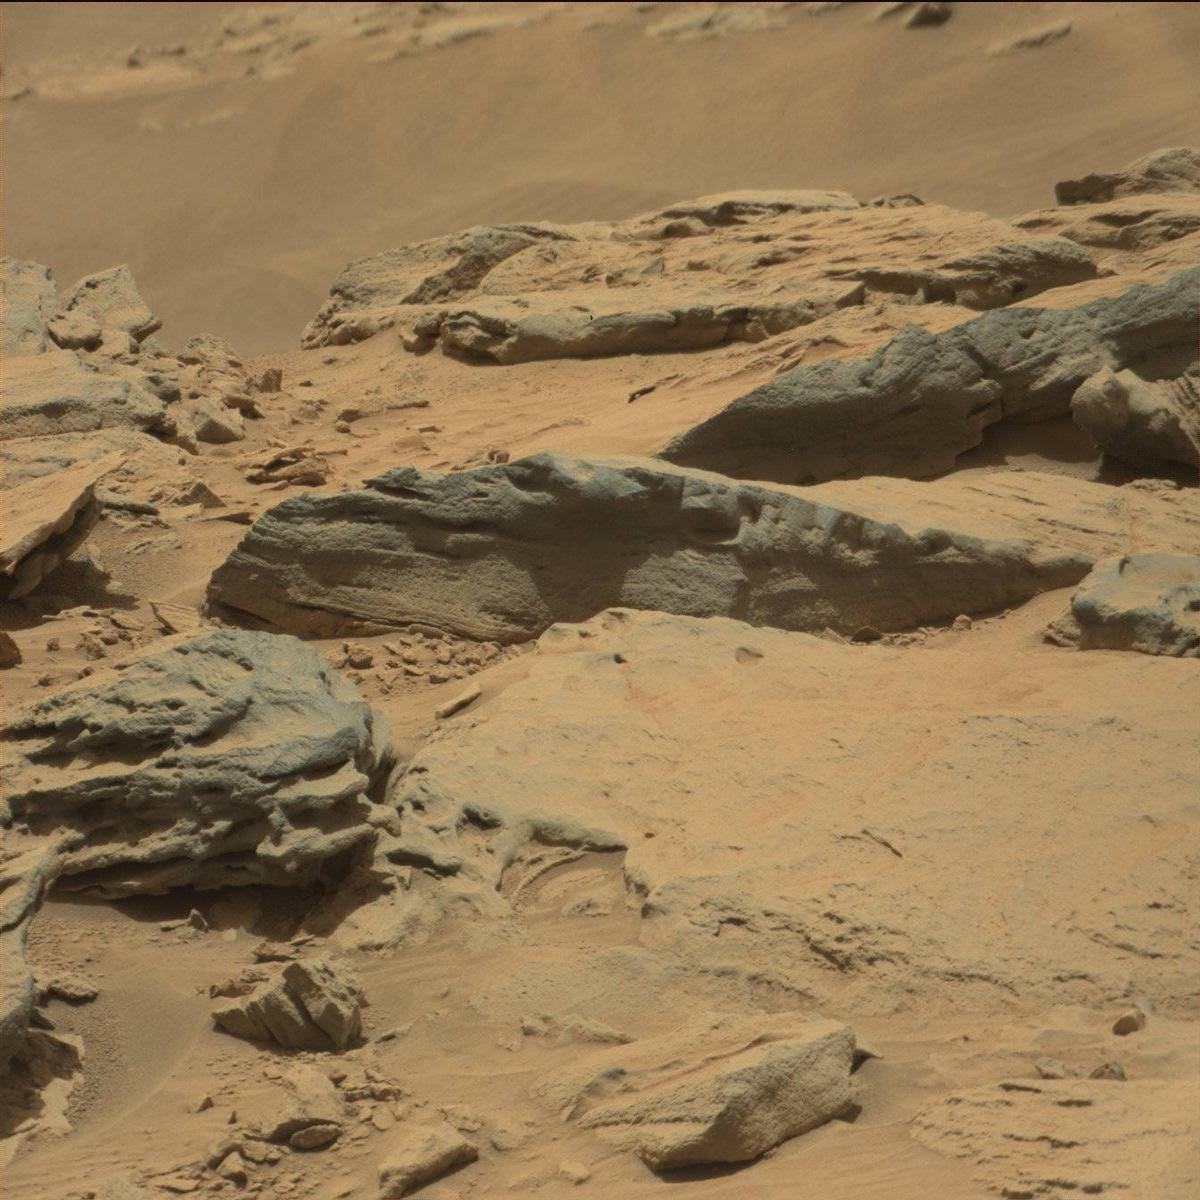
Terrain classes present: Bedrock, Sand / Soil